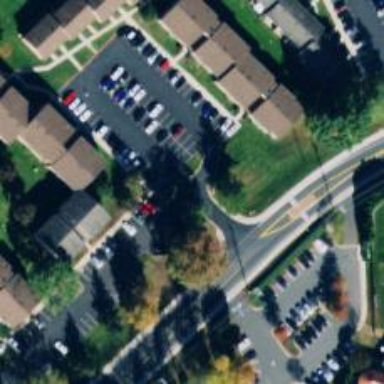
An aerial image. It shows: Residential road with asphalt surface. Sidewalk is present on the left side.